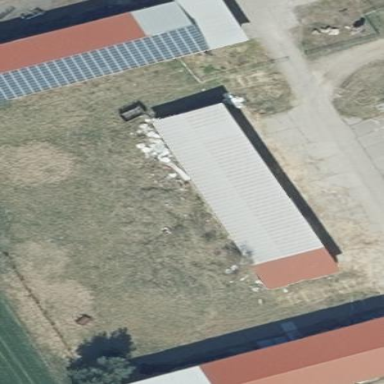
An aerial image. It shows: Gabled farm auxiliary building with grey roof oriented along certain direction.